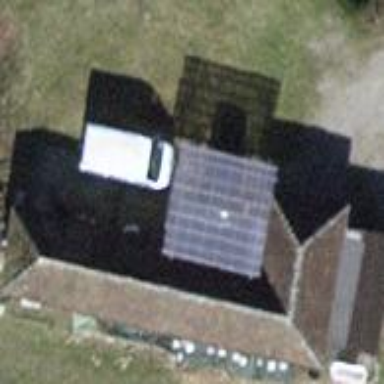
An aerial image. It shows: Shed.